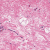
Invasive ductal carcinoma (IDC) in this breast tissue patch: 0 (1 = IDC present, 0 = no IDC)